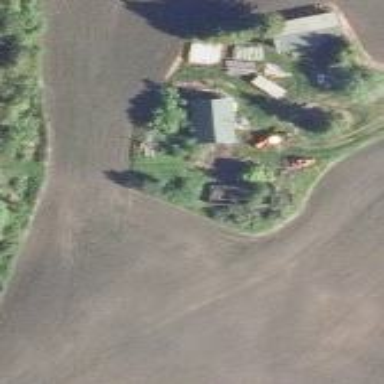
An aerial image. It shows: Farmyard area.